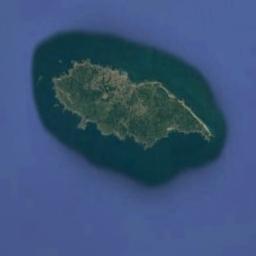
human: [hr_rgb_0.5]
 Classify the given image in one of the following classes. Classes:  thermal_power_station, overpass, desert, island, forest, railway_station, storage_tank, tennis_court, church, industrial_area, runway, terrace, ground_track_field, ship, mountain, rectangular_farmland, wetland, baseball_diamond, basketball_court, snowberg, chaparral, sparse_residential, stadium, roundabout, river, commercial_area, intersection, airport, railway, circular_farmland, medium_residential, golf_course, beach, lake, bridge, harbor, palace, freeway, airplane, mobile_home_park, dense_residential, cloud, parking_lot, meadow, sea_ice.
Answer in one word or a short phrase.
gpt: island